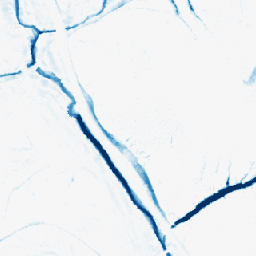
Category: morphological
Decomposition family: morphological_ellipse
Decomposition parameters: operation: closing
width: 10
height: 10
Upsampling method: nearest
Upsampling parameters: scale: 8
Upsampling scale: 8